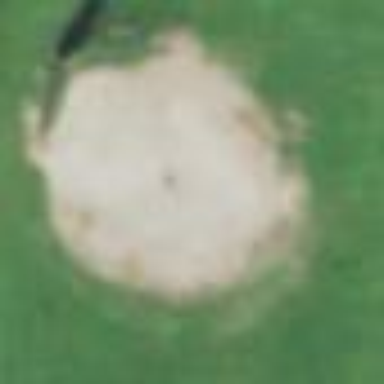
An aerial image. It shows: Baseball pitch for leisure land activities.